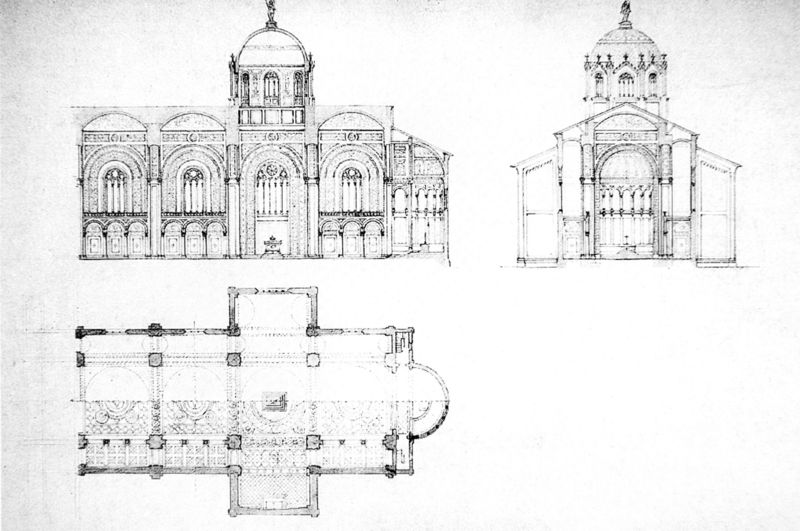
Titel: Entwurf zu einer Grablege für Maximilian II. in der Universitätskirche in München, Grundriss, Schnitt, Aufriss
Künstler: Eduard Riedel
Standort: München
Institution: Bayerische Verwaltung der staatlichen Schlösser, Gärten und Seen, Bauabteilung
Schlagwörter: dunkel, schatten, weiß, stadt, fenster, grau, hell, laterne, licht, pfeiler, schwarz, skizze, stützen, säule, säulen, tür, zeichnung, dach, gebäude, haus, muster, architektur, barock, innenraum, kirche, boden, figur, decke, drei, blatt, front, gotik, brunnen, rund, turm, statue, schiff, schiffe, papier, ansicht, bogen, fassade, türen, studie, risse, dächer, giebel, schattierung, schattierungen, linien, pilaster, rundbogen, kuppel, treppe, treppen, symmetrie, seitenansicht, stufe, stufen, zeigen, striche, tor, halle, foto, bögen, wände, eingang, arkade, gewölbe, glockenturm, kreuz, kuppeln, türmchen, stockwerk, dom, linie, kohle, draufsicht, kontur, hinten, druck, schnitt, schwarzweiss, stich, seite, konturen, strich, entwurf, altar, arkaden, hauptschiff, kathedrale, langhaus, portal, tore, mittelschiff, skulpturen, dreischiffig, gotisch, kreuzgewölbe, kreuzgratgewölbe, langschiff, querhaus, seitenschiff, altarraum, apsis, rundbögen, rechteckig, chor, frontansicht, historismus, vorderansicht, schwaru, geschosse, plan, stockwerke, querschnitt, aufnahme, bau, brunne, sakralbau, masswerk, geschoss, lirche, basilika, riss, grundriss, bauwerk, kreuzgang, tambourin, aufriss, etage, bauplan, kriche, tonnengewölbe, wölbung, abschüssig, romanisch, arkadengang, seitenflügel, gesimse, längsschnitt, erweiterung, apsiden, lageplan, kapellen, vierung, kirchbau, vierungsturm, längsschiff, querschiff, longitudinalbau, emporen, bauzeichung, chorumgang, spitzdach, kuppeö, ansichten, haupthaus, pläne, baukunst, südseite, ostseite, symmetie, apsiss, bauaufnahme, draufsucht, fünfschiffung, geeschoss, gratgewölbe, grundboden, kreuzrippgewölbe, lateinisches kreuz, rippgewölbe, schiffig, tambourinkuppel, basilikum, säilen, vorn, kreuzschiff, apsos, pseudobasilika, fremdländisch, lägsschiff